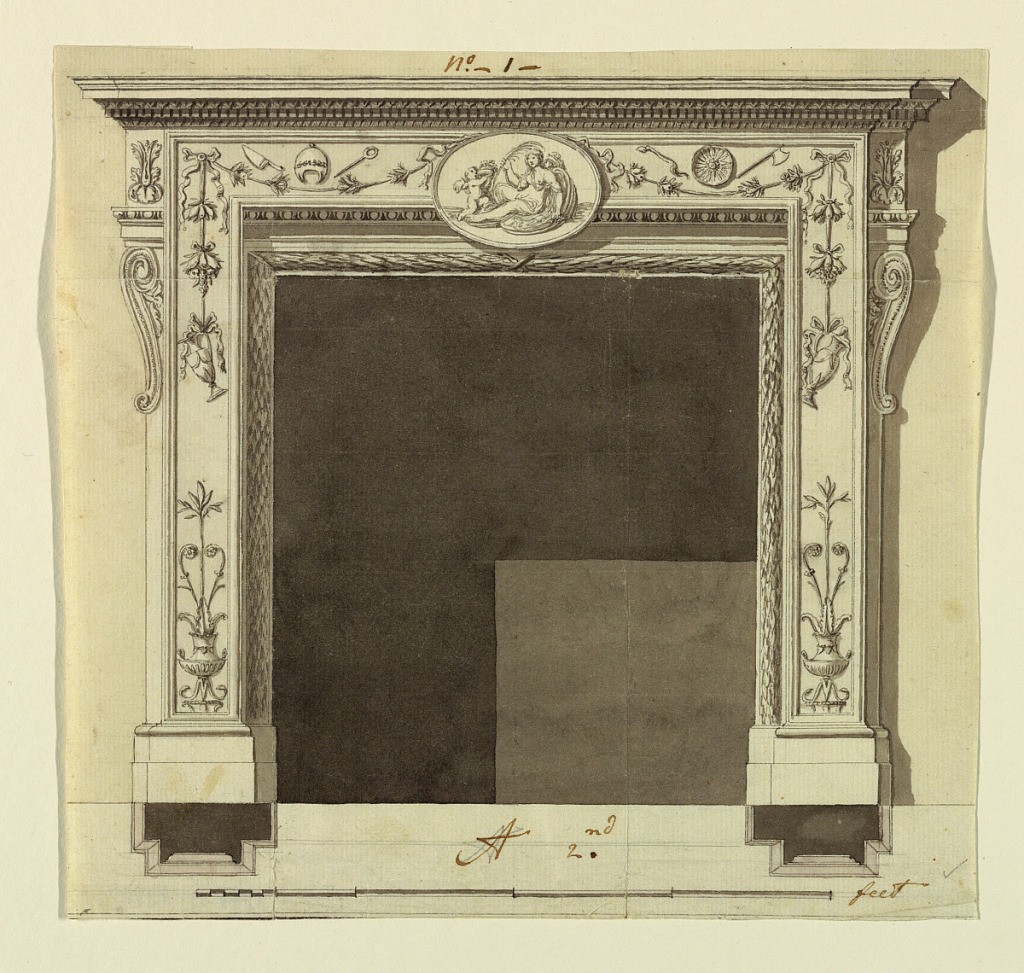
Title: Design for a Chimneypiece, from a group supplied to Mr. Talbot
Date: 1780–1800
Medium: Graphite, pen and ink, brush and watercolor on paper
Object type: Drawing
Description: The opening is framed by a torus with a garland. Above it are the lower moldings of the entablature. The projecting parts have the shape of a horizontal angular frame. It is framed by moldings. Vases with plants are inside below. An ovoidal medallion is above in front of the center, representing a girl and a putto. Festoons hang from it toward the corners, form where they hang downward. Laterally the corners of the frieze of the entablature are shown. Baskets are below them on top of one pilaster strip. Shadow, background, base line plan, scale as in 1938-88-8210. Framling line and traces of the stripe below. Similar to 1938-88-8212.